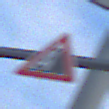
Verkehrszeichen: SteinschlagRechts
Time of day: SunriseSunset
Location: Outdoor (Suburban)
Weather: PartlyCloudy
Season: NotSpecified
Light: Natural